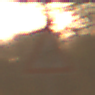
Verkehrszeichen: KinderRechts
Umgebung: Roofed, Suburban
Tageszeit: SunriseSunset
Wetter: Clear
Licht: Natural
Jahreszeit: NotSpecified
Kontrast: MediumContrast